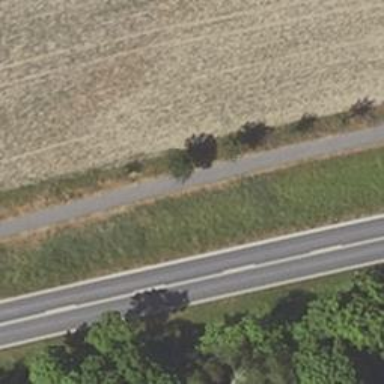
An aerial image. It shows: Row of deciduous broadleaved trees.